Interaction volume radius: 10 \u00c5
Interaction volume height: 50 \u00c5
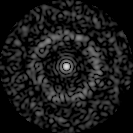
Disorder parameter: 0.8349